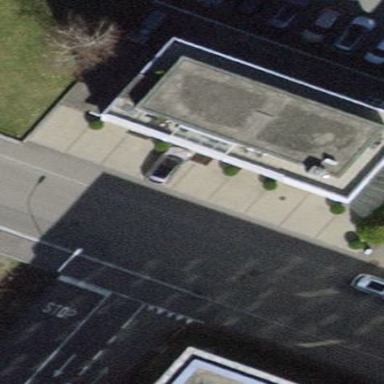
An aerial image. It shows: Office building with flat roof.